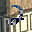
Label: 2